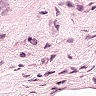
Metastatic tissue present: no